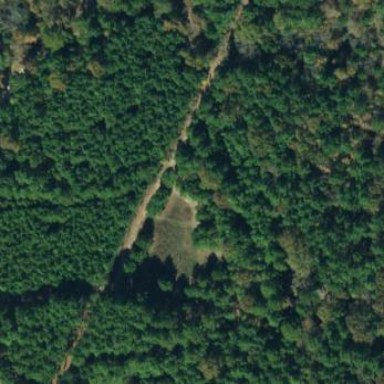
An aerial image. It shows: Evergreen forest with needle-leaved trees.